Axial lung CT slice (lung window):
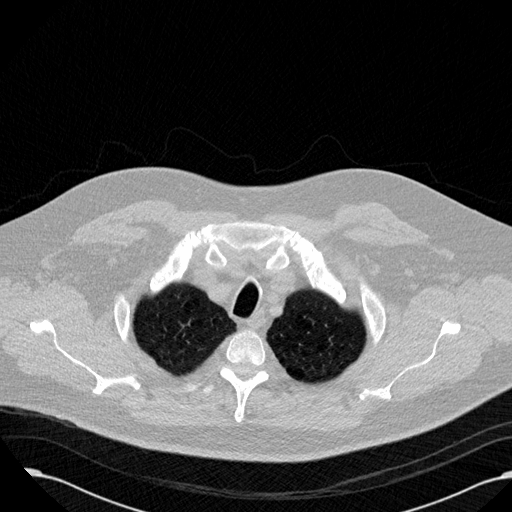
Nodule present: no